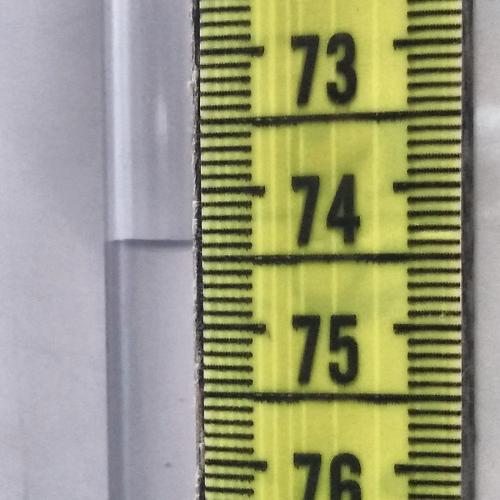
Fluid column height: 74.4 cm